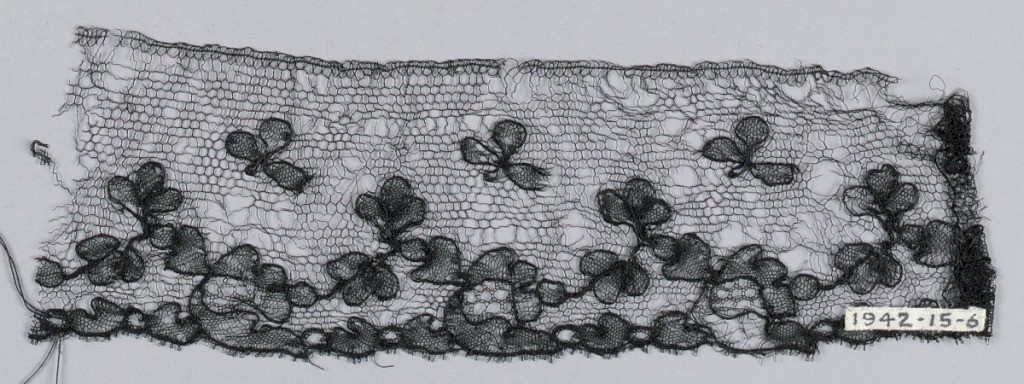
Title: Border fragment
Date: ca. 1870
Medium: silk Technique: bobbin lace
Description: Fragment showing a design of flowers made with outlining thread and honeycomb fillings sprinkled on a ground of hexagons and arranged as a border.